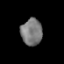
Tissue: prostate
Cell type: T cells
Senescence score: 0.3163
Nuclear area (px): 555
Mean DAPI intensity: 122.312